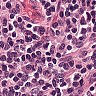
Metastatic tissue present: no